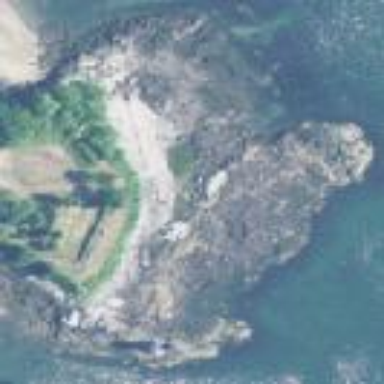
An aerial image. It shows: Rocky reef exposed during the tide. It is natural rock formation.